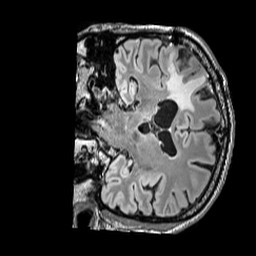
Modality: FLAIR
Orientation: coronal
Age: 61
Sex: male
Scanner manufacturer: siemens
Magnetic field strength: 3 T
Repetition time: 5 s
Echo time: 0.387 s